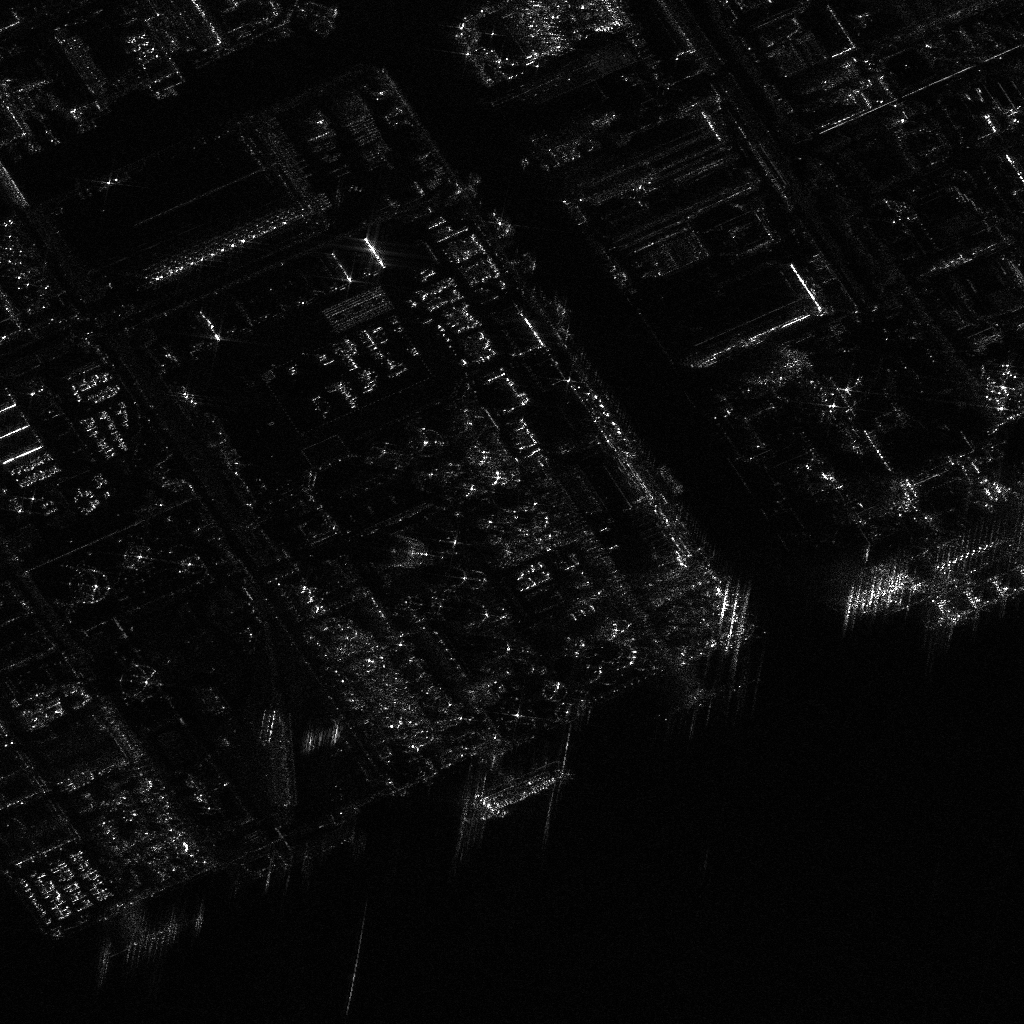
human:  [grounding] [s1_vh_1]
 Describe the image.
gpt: In the satellite image, there is  <ref>1 large container </ref> <box>[[49, 72, 51, 82, 68]]</box> located at bottom,  <ref>1 medium ore-oil </ref> <box>[[97, 45, 101, 66, 70]]</box> located at right.